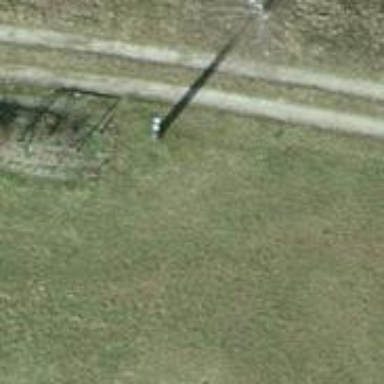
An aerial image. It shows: Power pole.